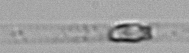
Label: Dactyliosolen_blavyanus